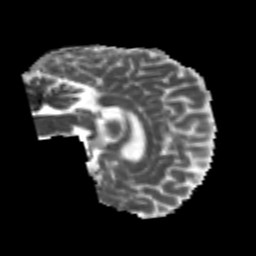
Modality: MD
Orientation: sagittal
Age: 26
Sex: male
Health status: healthy
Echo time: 0.074 s